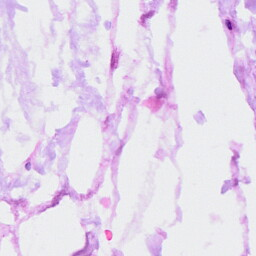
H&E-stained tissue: Ovarian